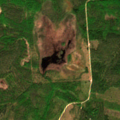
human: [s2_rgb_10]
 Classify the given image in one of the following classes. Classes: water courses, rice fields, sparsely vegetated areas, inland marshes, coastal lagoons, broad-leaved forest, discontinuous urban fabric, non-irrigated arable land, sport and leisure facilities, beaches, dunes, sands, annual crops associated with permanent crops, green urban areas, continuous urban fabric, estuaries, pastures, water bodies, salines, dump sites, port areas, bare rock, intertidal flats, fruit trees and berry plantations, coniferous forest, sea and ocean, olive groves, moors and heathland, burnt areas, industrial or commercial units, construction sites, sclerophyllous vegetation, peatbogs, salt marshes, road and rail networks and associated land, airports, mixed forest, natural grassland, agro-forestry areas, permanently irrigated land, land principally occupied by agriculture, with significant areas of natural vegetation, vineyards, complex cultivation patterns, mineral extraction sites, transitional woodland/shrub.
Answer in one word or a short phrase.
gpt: coniferous forest, mixed forest, transitional woodland/shrub, peatbogs